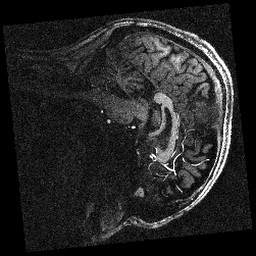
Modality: T1w
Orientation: sagittal
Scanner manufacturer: siemens
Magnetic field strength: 6.98 T
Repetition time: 2.5 s
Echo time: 0.00255 s